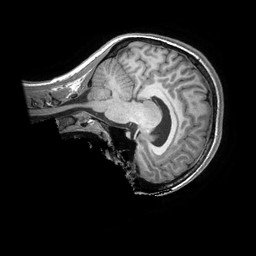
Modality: T1w
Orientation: sagittal
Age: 20
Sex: female
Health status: healthy
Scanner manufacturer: ge